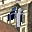
Label: 4